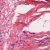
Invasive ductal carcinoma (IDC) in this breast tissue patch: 0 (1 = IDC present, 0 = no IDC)